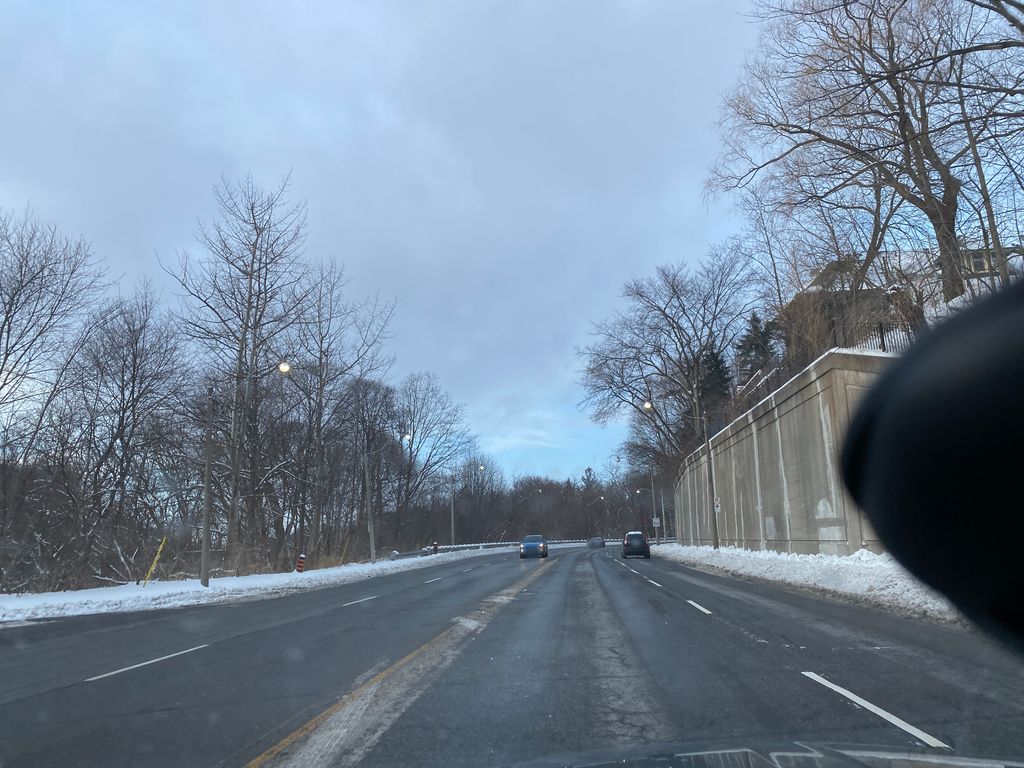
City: toronto